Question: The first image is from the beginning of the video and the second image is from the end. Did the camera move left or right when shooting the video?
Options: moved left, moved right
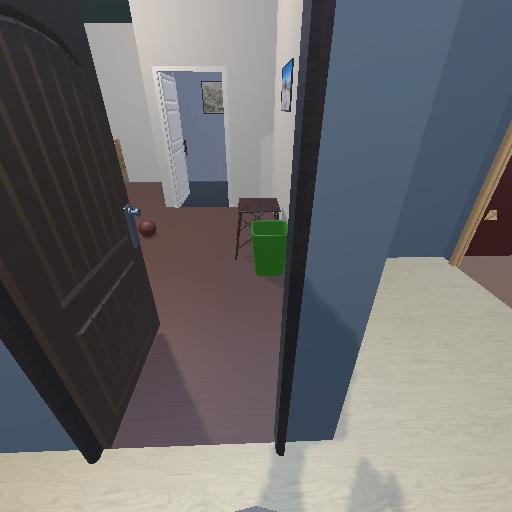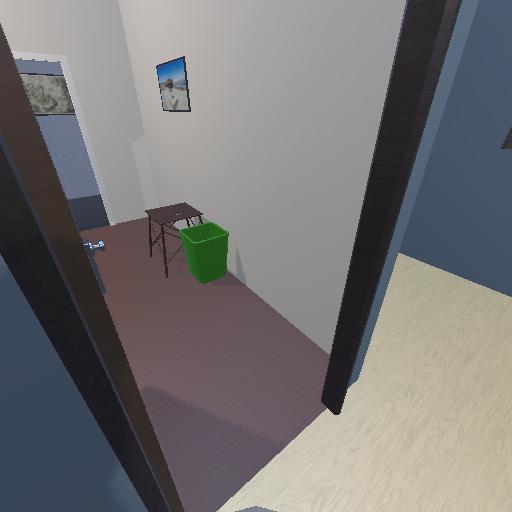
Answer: moved left